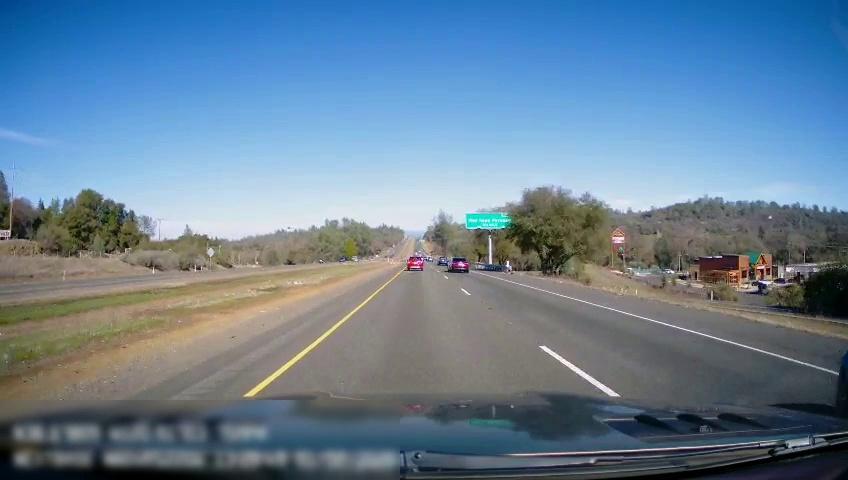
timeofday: Day
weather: Sunny
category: Drivable Space
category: Drivable Space
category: Vehicles | SUV
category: Vehicles | SUV
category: Vehicles | SUV
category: Vehicles | SUV
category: Lanes | Current Lane
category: Lanes | Current Lane
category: Lanes | Alternate Lane
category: Traffic | Signs